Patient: sex M, age 55
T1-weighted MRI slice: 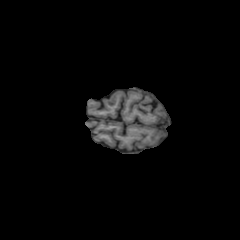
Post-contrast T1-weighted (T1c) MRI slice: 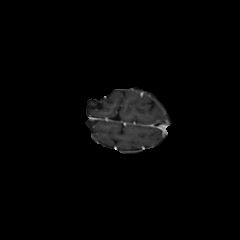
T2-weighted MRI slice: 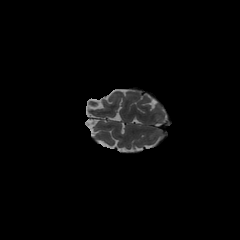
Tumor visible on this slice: no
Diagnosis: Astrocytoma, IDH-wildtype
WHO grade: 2